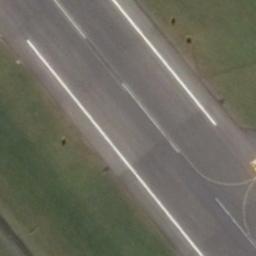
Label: runway